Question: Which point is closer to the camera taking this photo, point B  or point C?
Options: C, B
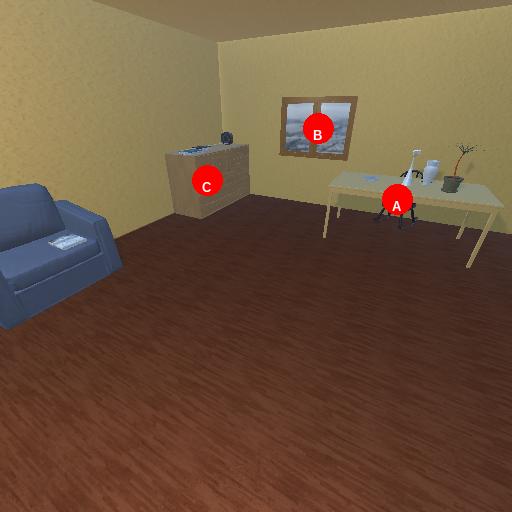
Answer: C